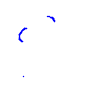
Particle: kaon